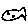
Label: fish